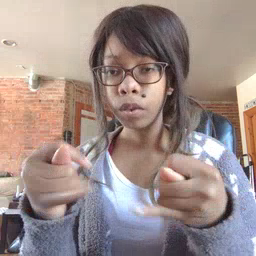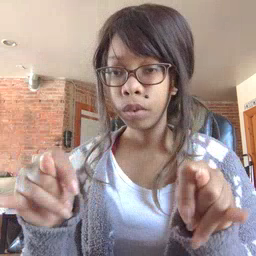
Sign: toy